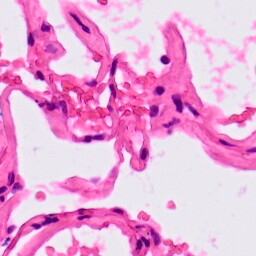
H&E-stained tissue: Lung